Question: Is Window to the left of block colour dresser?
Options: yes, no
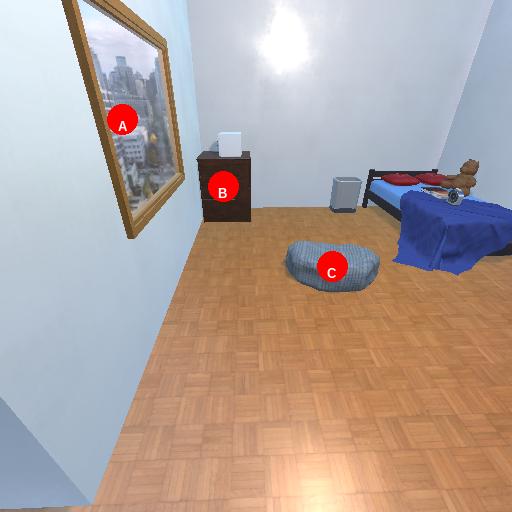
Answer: yes